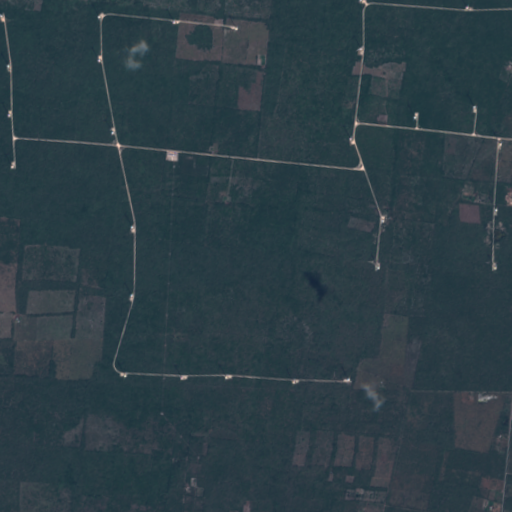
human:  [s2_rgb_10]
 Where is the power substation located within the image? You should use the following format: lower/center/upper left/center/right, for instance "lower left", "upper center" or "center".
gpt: The power substation is located in the upper left of the image.
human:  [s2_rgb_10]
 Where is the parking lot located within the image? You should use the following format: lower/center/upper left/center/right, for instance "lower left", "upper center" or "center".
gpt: There is no parking lot in the image.